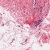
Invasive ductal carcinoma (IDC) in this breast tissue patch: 0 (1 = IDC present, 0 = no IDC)